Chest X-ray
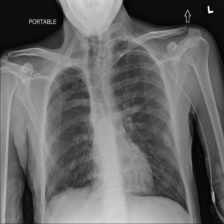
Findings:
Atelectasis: negative
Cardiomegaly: negative
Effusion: negative
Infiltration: negative
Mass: negative
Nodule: negative
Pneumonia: negative
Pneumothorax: negative
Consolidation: negative
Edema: negative
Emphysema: negative
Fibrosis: negative
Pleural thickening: negative
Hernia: negative